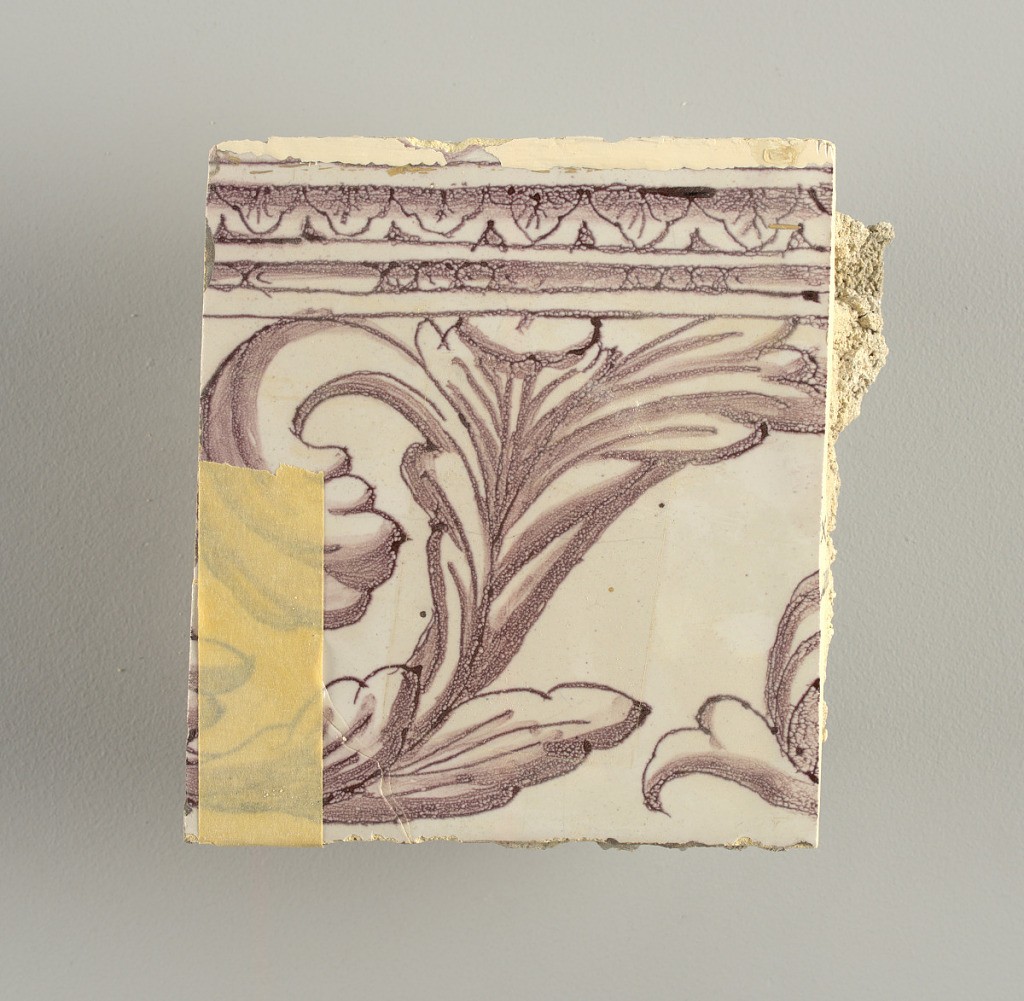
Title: Tile wall facing
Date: ca. 1725
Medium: Tin-glazed earthenware, underglaze
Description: Horizontal rectangle.  Thirty tiles wide and twenty-three tiles high with opening for fireplace eleven tiles wide and ten high.  Foliage arabesques disposed about three vertical axes from which are emphazised by urns at center and right, and at left by the figure of a standing woman carrying an infant on her arm and accompanied by two children.